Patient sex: M
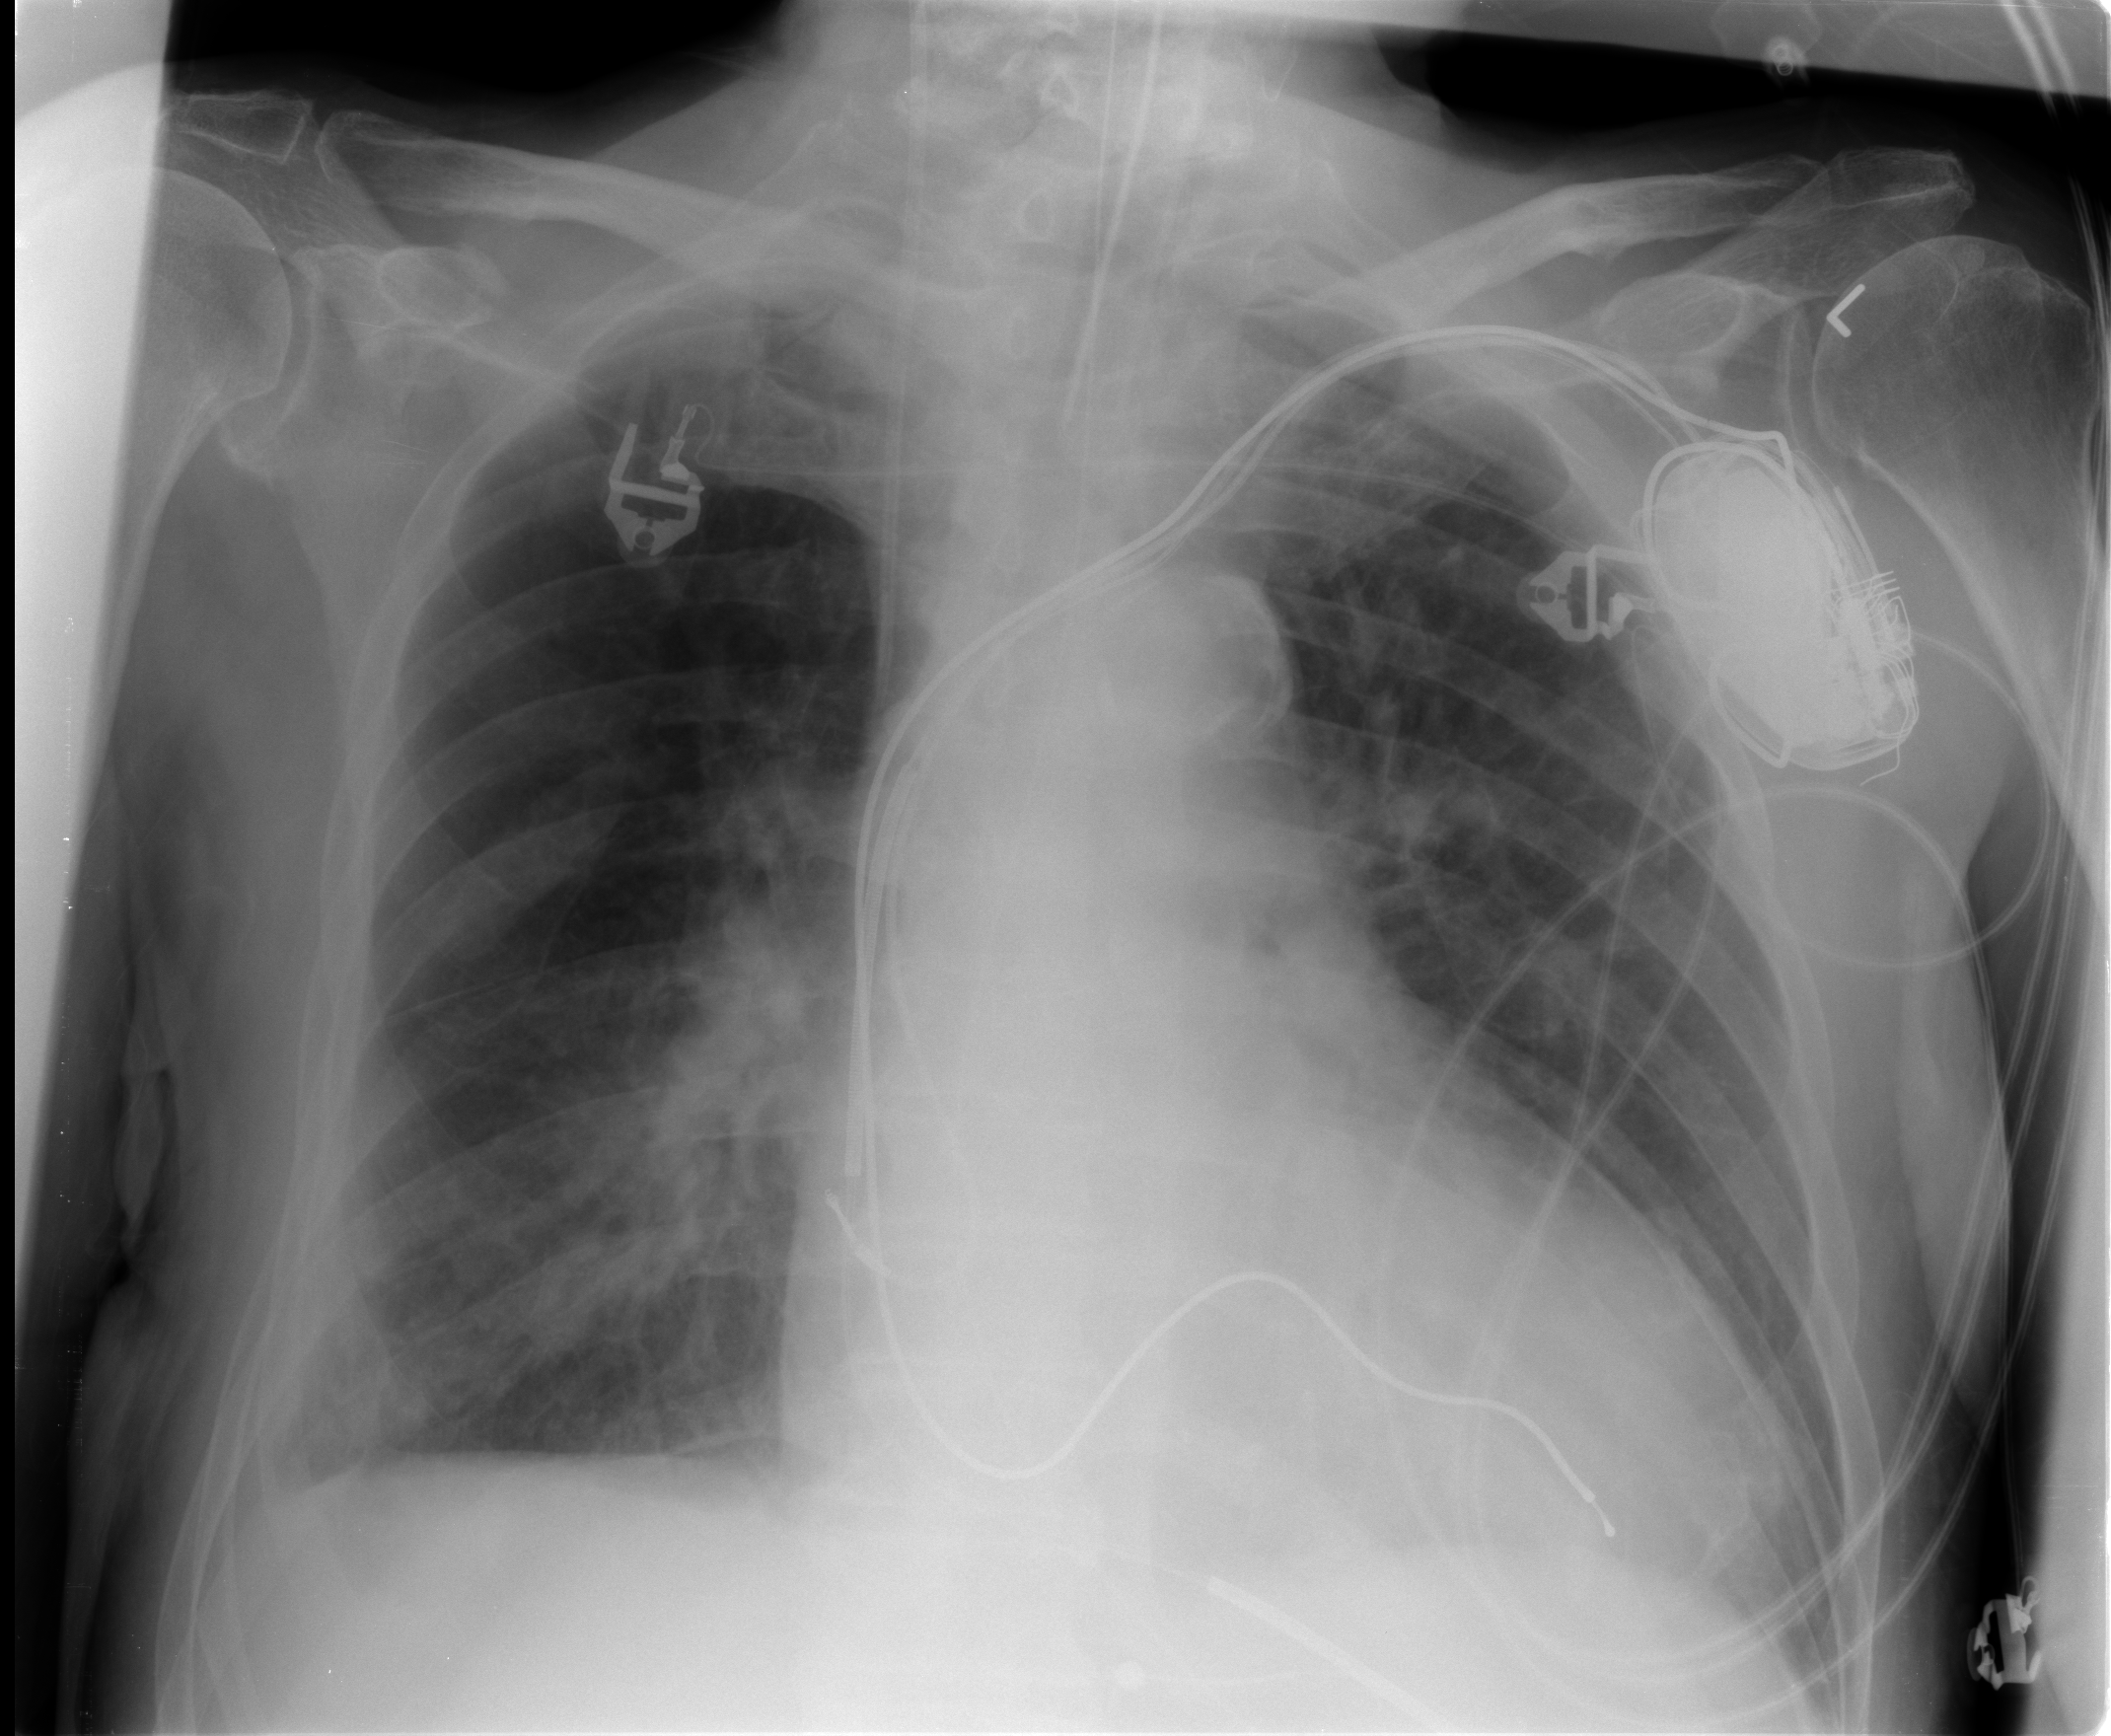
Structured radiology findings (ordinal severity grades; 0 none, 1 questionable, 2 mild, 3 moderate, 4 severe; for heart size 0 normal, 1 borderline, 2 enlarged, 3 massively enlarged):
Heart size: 2
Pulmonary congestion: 2
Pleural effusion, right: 0
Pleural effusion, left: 0
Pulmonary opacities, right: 2
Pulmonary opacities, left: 0
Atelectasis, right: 2
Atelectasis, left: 0